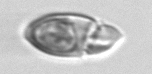
Label: Katodinium_or_Torodinium